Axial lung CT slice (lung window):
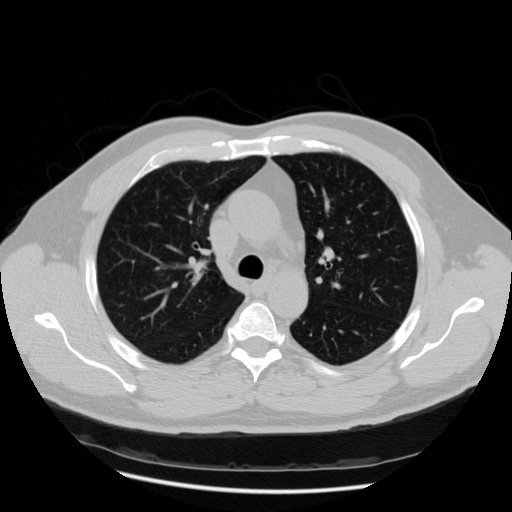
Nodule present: no